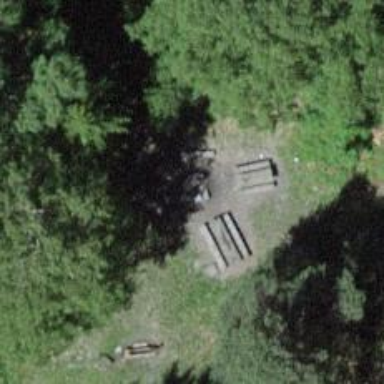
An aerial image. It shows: Picnic site popular for tourists.